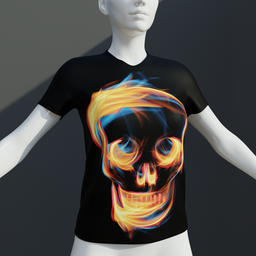
Label: people